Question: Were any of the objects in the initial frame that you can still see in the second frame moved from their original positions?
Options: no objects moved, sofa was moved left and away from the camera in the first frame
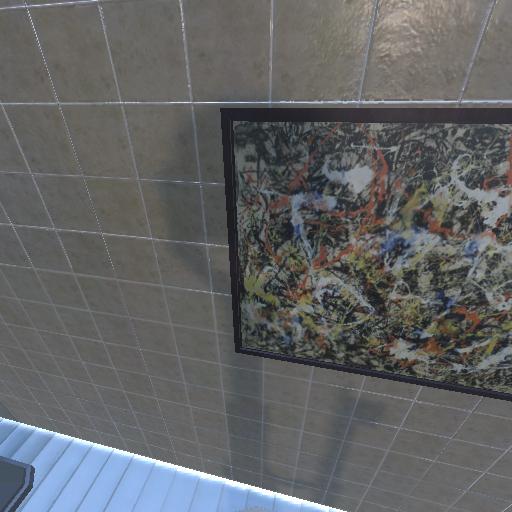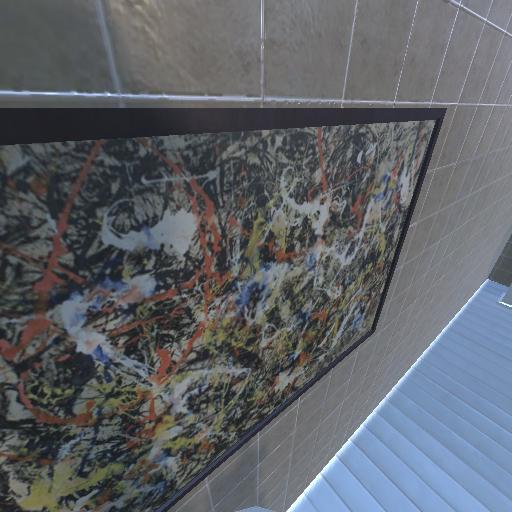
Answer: no objects moved